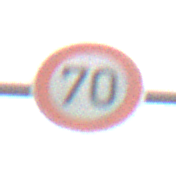
Verkehrszeichen: Geschwindigkeit70
Umgebung: Outdoor, Nature
Tageszeit: Midday
Wetter: Overcast
Licht: Natural
Jahreszeit: NotSpecified
Kontrast: LowContrast